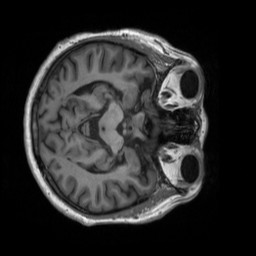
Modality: T1w
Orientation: axial
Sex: female
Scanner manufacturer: siemens
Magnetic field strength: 3 T
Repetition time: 2.3 s
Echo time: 0.00226 s